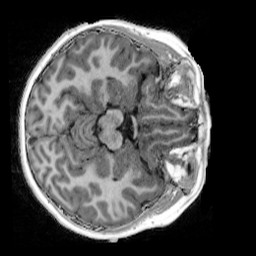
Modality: UNIT1_denoised
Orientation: axial
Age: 9
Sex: male
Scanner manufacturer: siemens
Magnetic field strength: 3 T
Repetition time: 4 s
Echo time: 0.00303 s